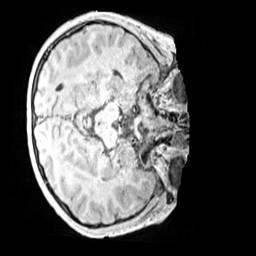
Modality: MP2RAGE
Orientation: axial
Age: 9
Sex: male
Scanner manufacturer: siemens
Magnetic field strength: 3 T
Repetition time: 4 s
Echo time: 0.00299 s